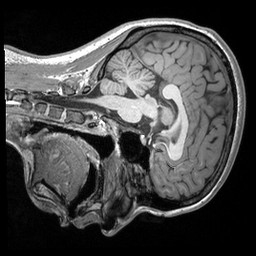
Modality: T1w
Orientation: sagittal
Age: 22
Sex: female
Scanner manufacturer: siemens
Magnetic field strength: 3 T
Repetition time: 2.53 s
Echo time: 0.00298 s